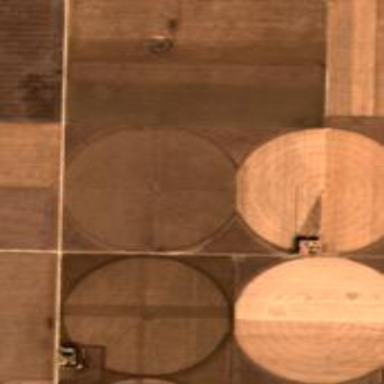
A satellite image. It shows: Farmland with center pivot irrigation system.